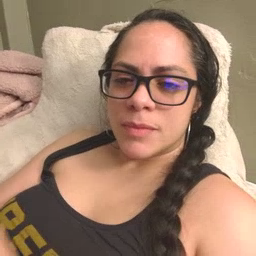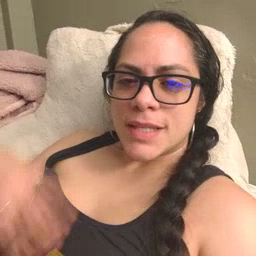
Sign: dance